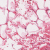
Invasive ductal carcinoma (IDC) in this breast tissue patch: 0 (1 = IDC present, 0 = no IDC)